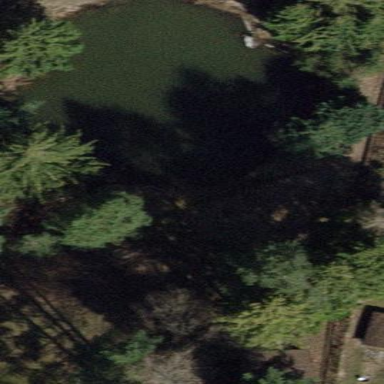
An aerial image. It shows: Pond surrounded by natural water.